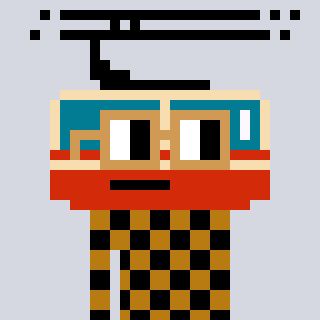
a pixel art character with square brown glasses, a tram wagon-shaped head and a gold-colored body on a cool background